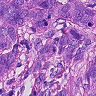
Metastatic tissue present: yes